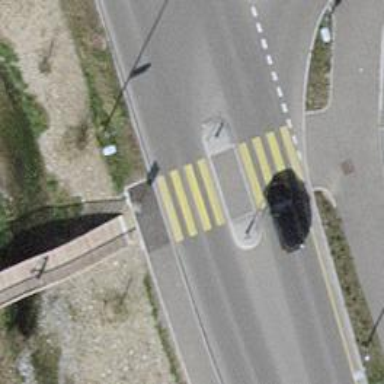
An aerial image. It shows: Footway on bridge.